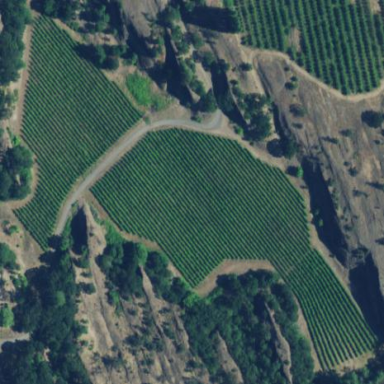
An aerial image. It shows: Vineyard.